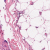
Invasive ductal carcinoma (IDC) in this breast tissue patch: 0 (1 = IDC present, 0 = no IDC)